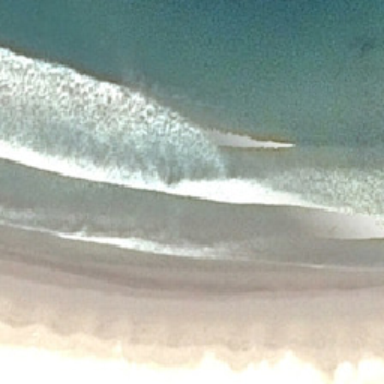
The sea is white along the pale yellow and dark yellow sand .